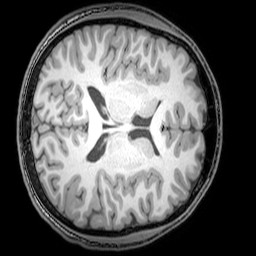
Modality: T1w
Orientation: axial
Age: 20
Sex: male
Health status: healthy
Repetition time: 0.081 s
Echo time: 0.037 s